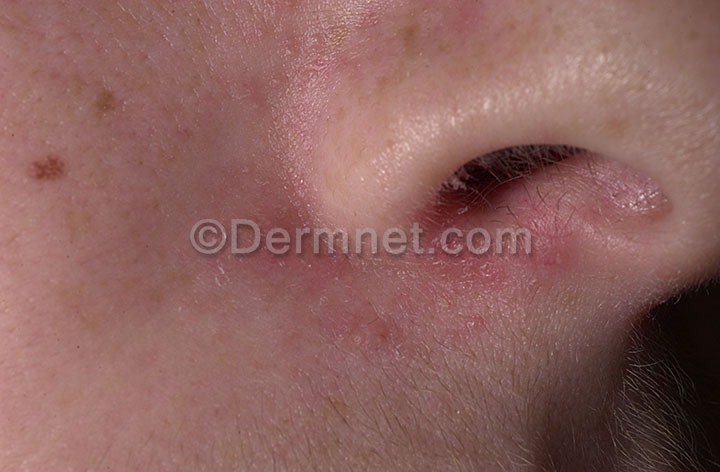
Disease: Acne and Rosacea Photos